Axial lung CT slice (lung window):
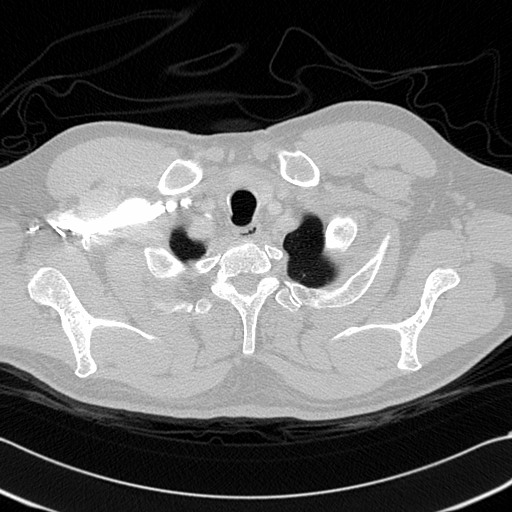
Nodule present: no